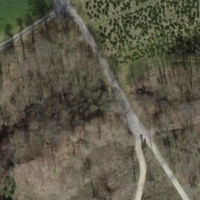
EUNIS habitat code: 25
Species observed at this site:
Certhia brachydactyla
Muscicapa striata
Cyanistes caeruleus
Parus major
Milvus migrans
Milvus milvus
Sitta europaea
Regulus ignicapilla
Buteo buteo
Sylvia atricapilla
Columba palumbus